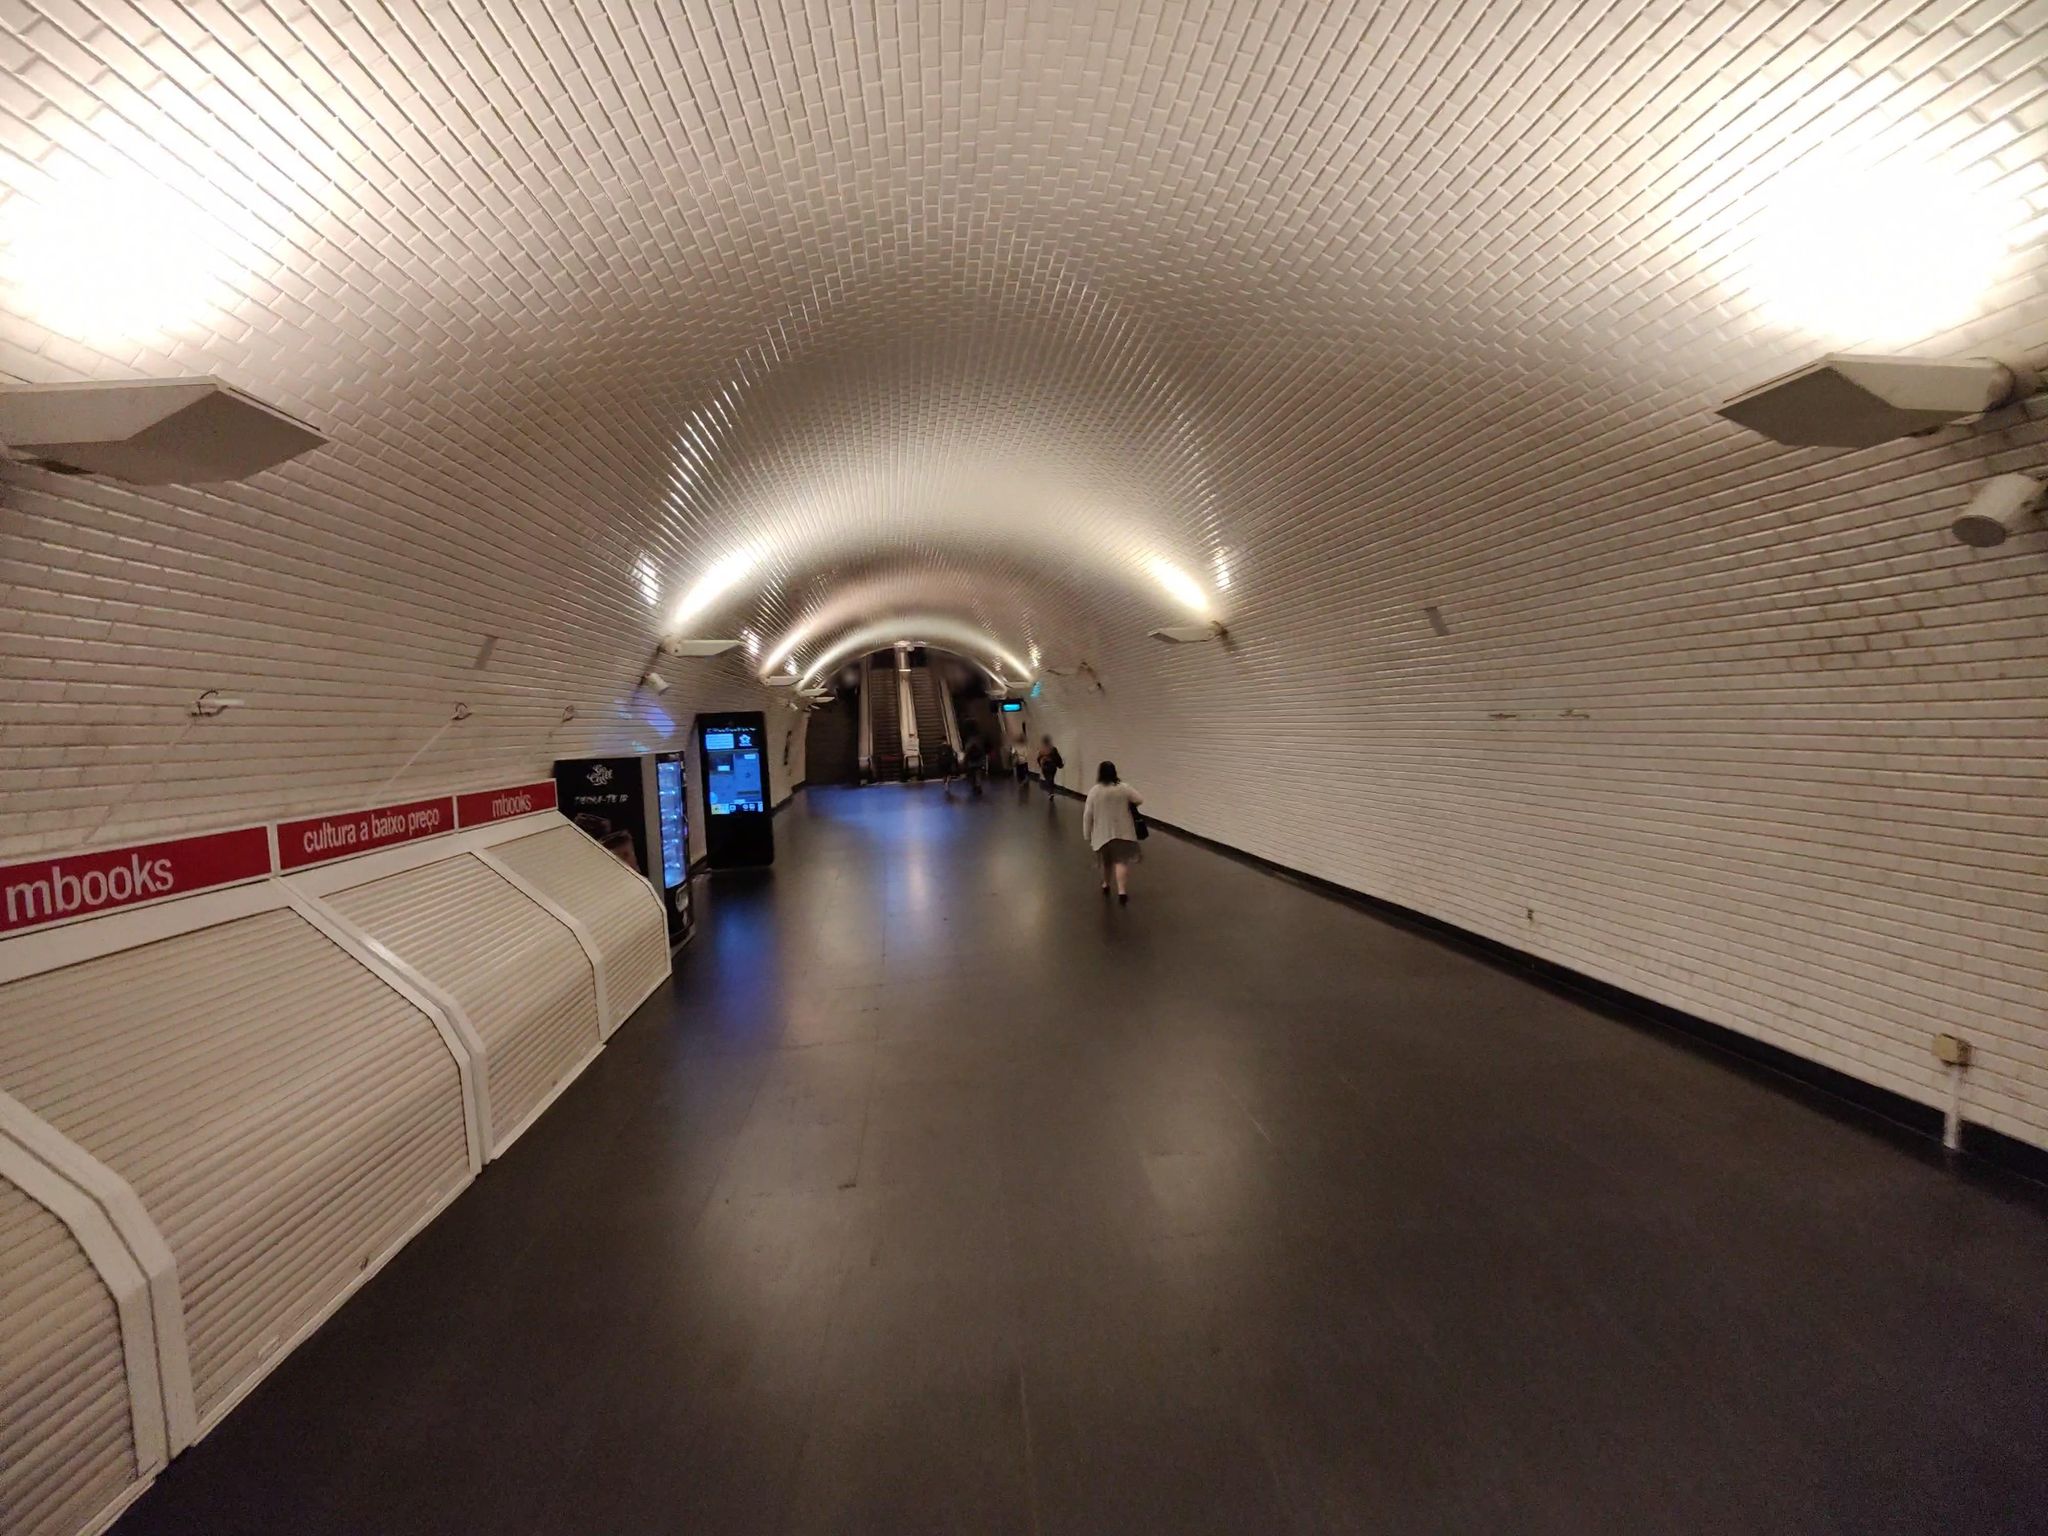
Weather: snowy
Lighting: day
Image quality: slightly poor
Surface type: cycling surface
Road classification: pedestrian, steps, footway
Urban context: urban centre
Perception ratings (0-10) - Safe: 3.66, Lively: 3.72, Beautiful: 8.23, Boring: 1.64, Depressing: 8.21, Wealthy: 1.32